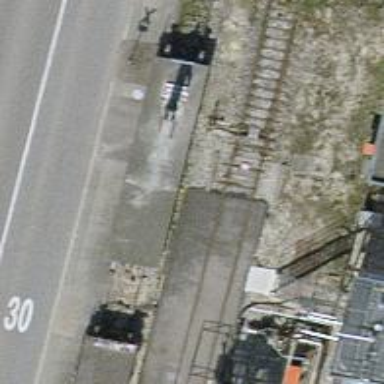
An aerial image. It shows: Railway switch.